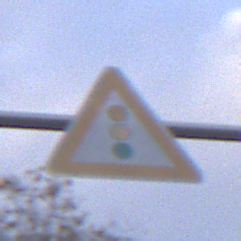
Verkehrszeichen: Lichtzeichenanlage
Umgebung: Outdoor, Urban
Tageszeit: SunriseSunset
Wetter: PartlyCloudy
Licht: Natural
Jahreszeit: NotSpecified
Kontrast: LowContrast